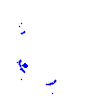
Particle: kaon